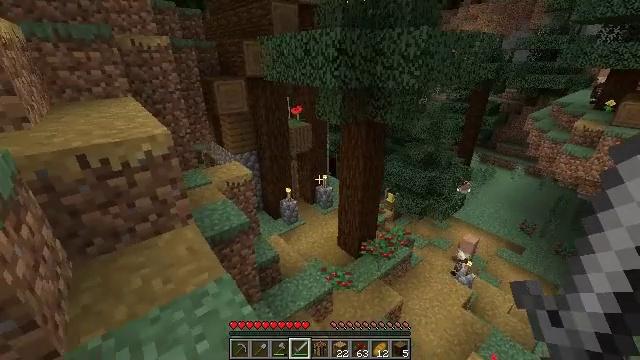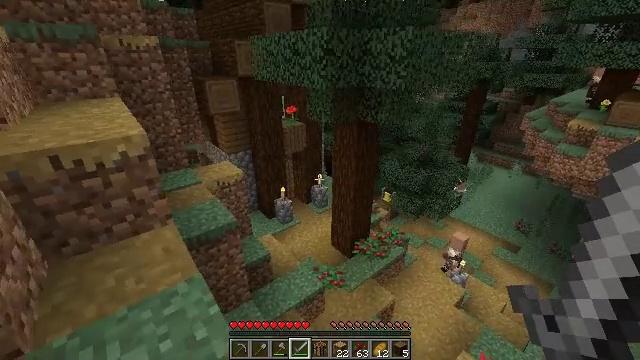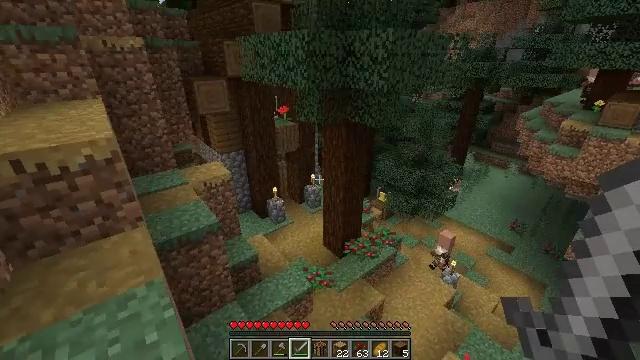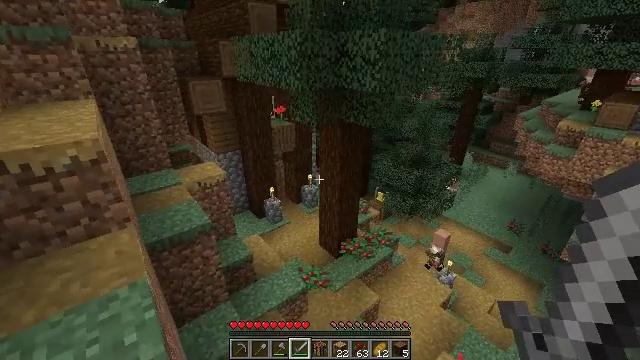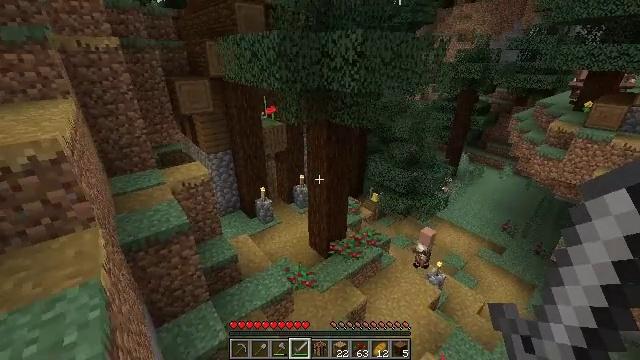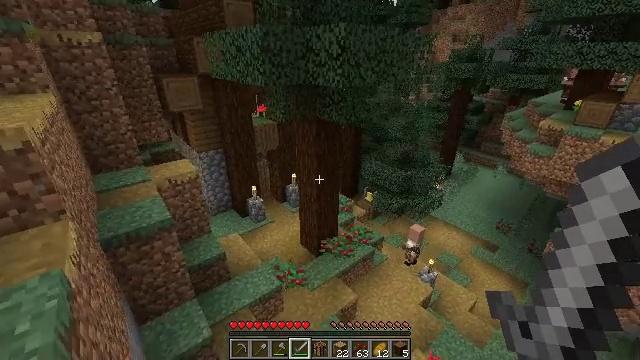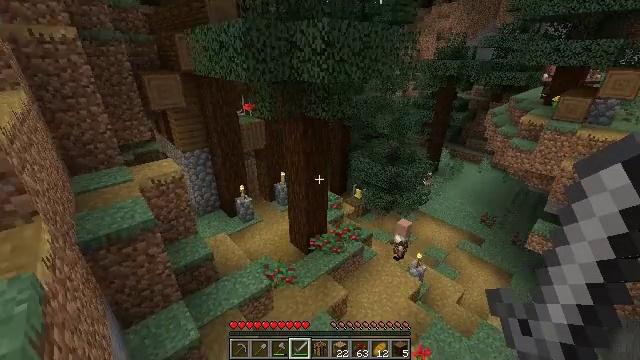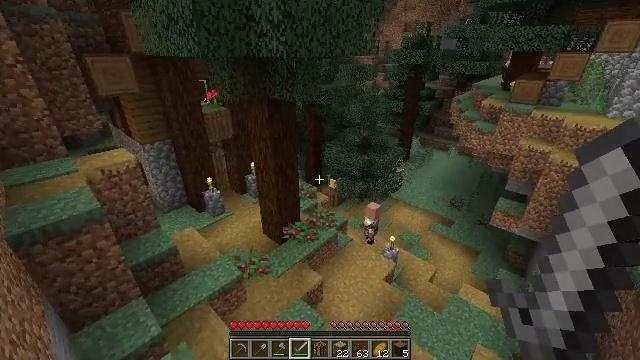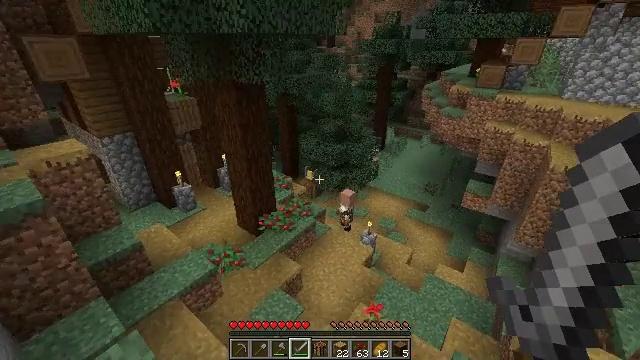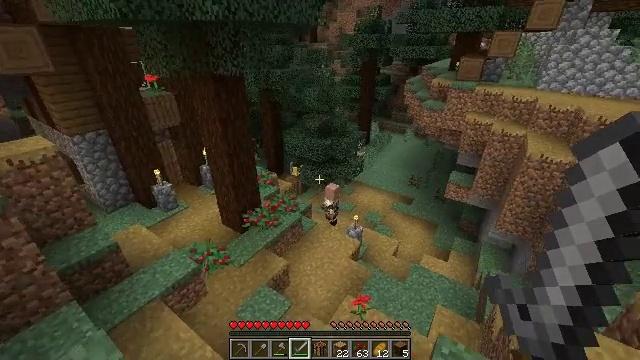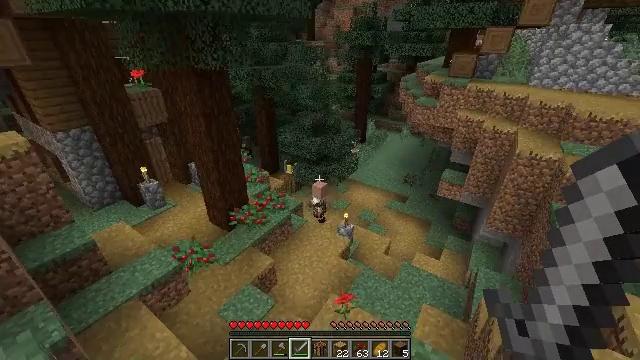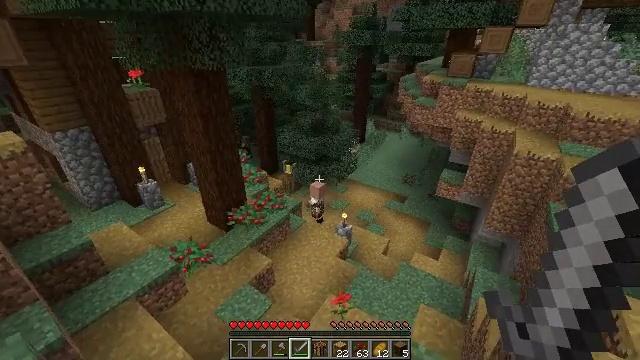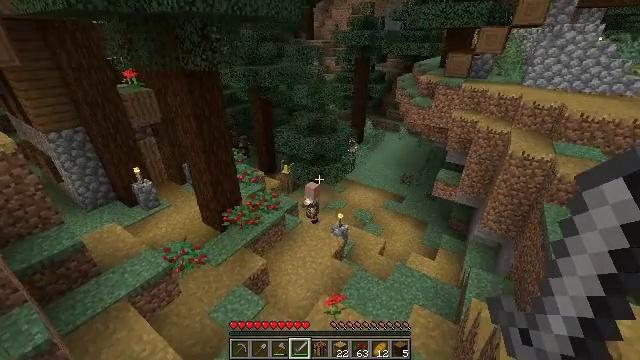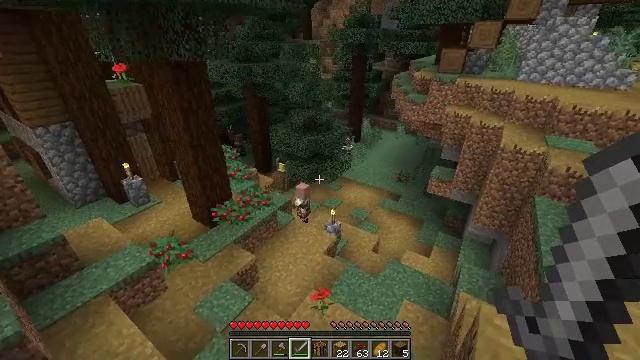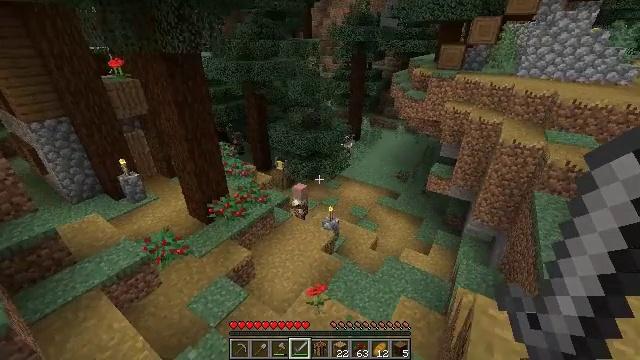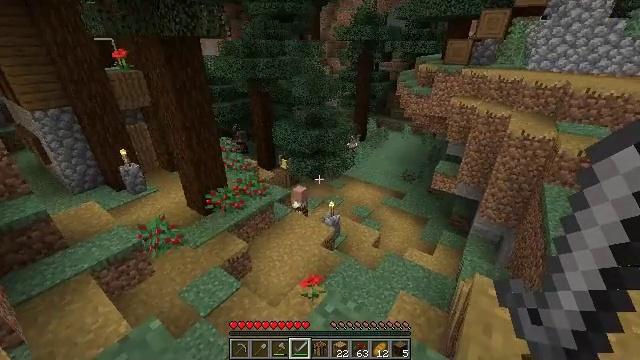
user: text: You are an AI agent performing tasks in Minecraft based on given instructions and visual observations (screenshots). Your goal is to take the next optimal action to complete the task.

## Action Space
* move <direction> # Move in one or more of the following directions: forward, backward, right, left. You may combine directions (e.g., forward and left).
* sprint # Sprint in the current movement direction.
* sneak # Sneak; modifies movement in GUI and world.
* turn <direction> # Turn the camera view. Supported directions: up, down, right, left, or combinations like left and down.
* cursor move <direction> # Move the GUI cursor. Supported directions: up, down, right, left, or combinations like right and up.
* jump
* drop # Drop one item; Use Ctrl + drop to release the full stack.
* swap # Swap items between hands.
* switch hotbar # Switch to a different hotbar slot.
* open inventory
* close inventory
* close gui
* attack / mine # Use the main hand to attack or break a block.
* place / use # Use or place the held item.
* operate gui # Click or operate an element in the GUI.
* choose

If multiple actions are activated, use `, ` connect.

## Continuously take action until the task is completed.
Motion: motion action
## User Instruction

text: Harvest sweet berries by mining the bush.
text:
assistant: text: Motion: move right
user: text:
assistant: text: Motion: move right
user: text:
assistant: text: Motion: move right
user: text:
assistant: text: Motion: move right
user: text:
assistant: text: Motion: move right
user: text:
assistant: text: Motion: move right, turn right
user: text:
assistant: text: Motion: move right, turn right and down
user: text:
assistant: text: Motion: move right, turn right and down
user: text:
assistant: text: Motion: move right, turn right
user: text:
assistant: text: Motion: move right
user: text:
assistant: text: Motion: move right
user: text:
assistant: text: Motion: move right
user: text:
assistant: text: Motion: move right
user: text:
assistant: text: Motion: move right
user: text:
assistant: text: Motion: move right, turn left
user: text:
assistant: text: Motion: move right, turn left and up
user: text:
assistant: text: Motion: move right, turn left and up
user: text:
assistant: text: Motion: move right, turn left and up
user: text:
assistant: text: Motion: move forward and move right, turn left and up
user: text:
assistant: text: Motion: move forward and move right, turn left and up
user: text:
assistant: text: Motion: move forward and move right, turn left and up
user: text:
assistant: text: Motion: move forward and move right, turn left
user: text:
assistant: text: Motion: move forward and move right, turn left
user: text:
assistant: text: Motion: move forward and move right
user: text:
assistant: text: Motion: move forward
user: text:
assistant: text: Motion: move forward
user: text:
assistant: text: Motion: move forward
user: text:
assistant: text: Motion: move forward, turn left
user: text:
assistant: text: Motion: move forward, turn left
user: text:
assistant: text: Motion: move forward, turn left